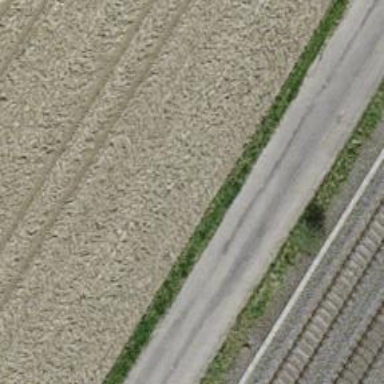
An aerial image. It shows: Asphalt track with grade1 quality.